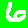
Digit: 6